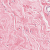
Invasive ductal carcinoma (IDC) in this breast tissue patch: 0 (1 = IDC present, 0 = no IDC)